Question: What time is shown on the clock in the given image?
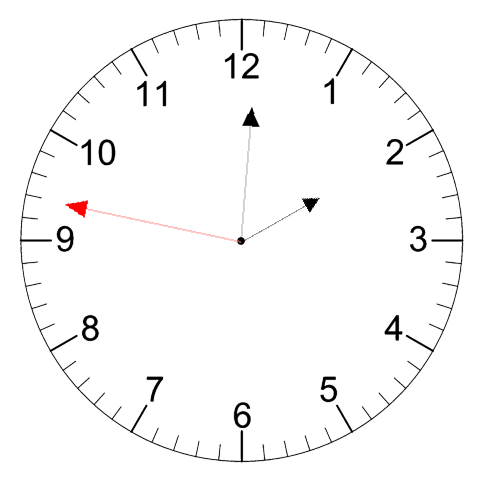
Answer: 02:00:47